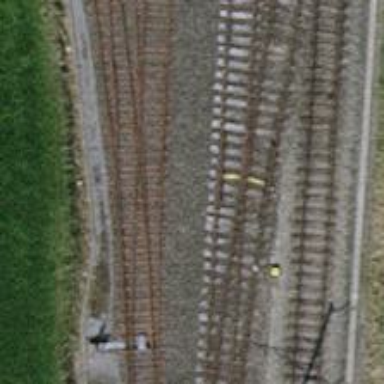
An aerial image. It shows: Single-track railway spur.